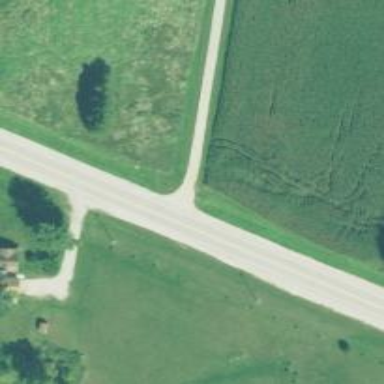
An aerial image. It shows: Asphalt road classified as primary highway.